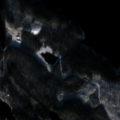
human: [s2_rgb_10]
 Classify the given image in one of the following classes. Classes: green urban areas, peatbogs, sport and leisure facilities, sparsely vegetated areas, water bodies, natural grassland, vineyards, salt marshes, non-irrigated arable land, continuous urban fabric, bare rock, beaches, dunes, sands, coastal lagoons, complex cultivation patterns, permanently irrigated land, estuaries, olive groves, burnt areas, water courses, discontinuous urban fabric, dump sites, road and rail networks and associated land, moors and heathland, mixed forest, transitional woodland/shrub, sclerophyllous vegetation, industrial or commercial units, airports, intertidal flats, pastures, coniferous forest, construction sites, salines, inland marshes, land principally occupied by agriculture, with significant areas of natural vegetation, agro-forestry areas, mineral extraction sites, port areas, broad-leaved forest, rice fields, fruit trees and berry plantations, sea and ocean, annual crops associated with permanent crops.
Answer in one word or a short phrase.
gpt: coniferous forest, mixed forest, transitional woodland/shrub, water bodies